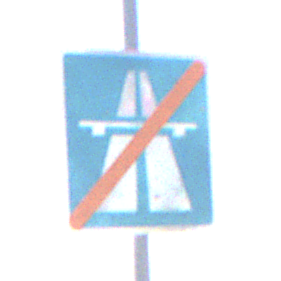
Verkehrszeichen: EndeAutbahn
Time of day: Midday
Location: Outdoor (Nature)
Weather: PartlyCloudy
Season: NotSpecified
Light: Natural